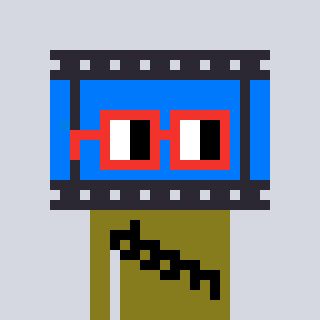
a pixel art character with square red glasses, a film strip-shaped head and a gunk-colored body on a cool background